Interaction volume radius: 10 \u00c5
Interaction volume height: 20 \u00c5
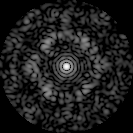
Disorder parameter: 0.7256